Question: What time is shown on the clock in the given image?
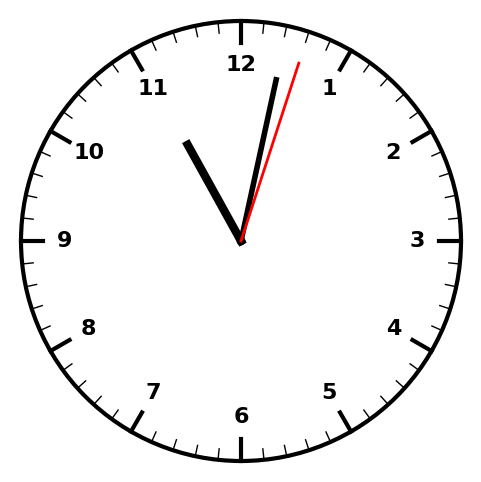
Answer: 11:02:03